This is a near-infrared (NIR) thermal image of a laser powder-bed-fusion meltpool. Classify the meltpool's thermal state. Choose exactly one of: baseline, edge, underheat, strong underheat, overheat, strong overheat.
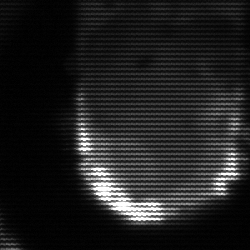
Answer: baseline